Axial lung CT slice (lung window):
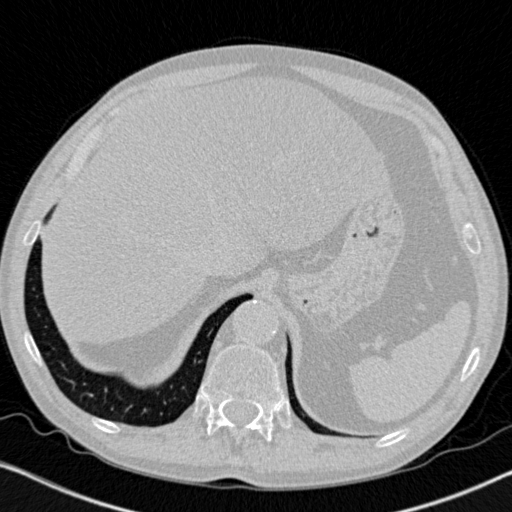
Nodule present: no